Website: home-depot
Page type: payment
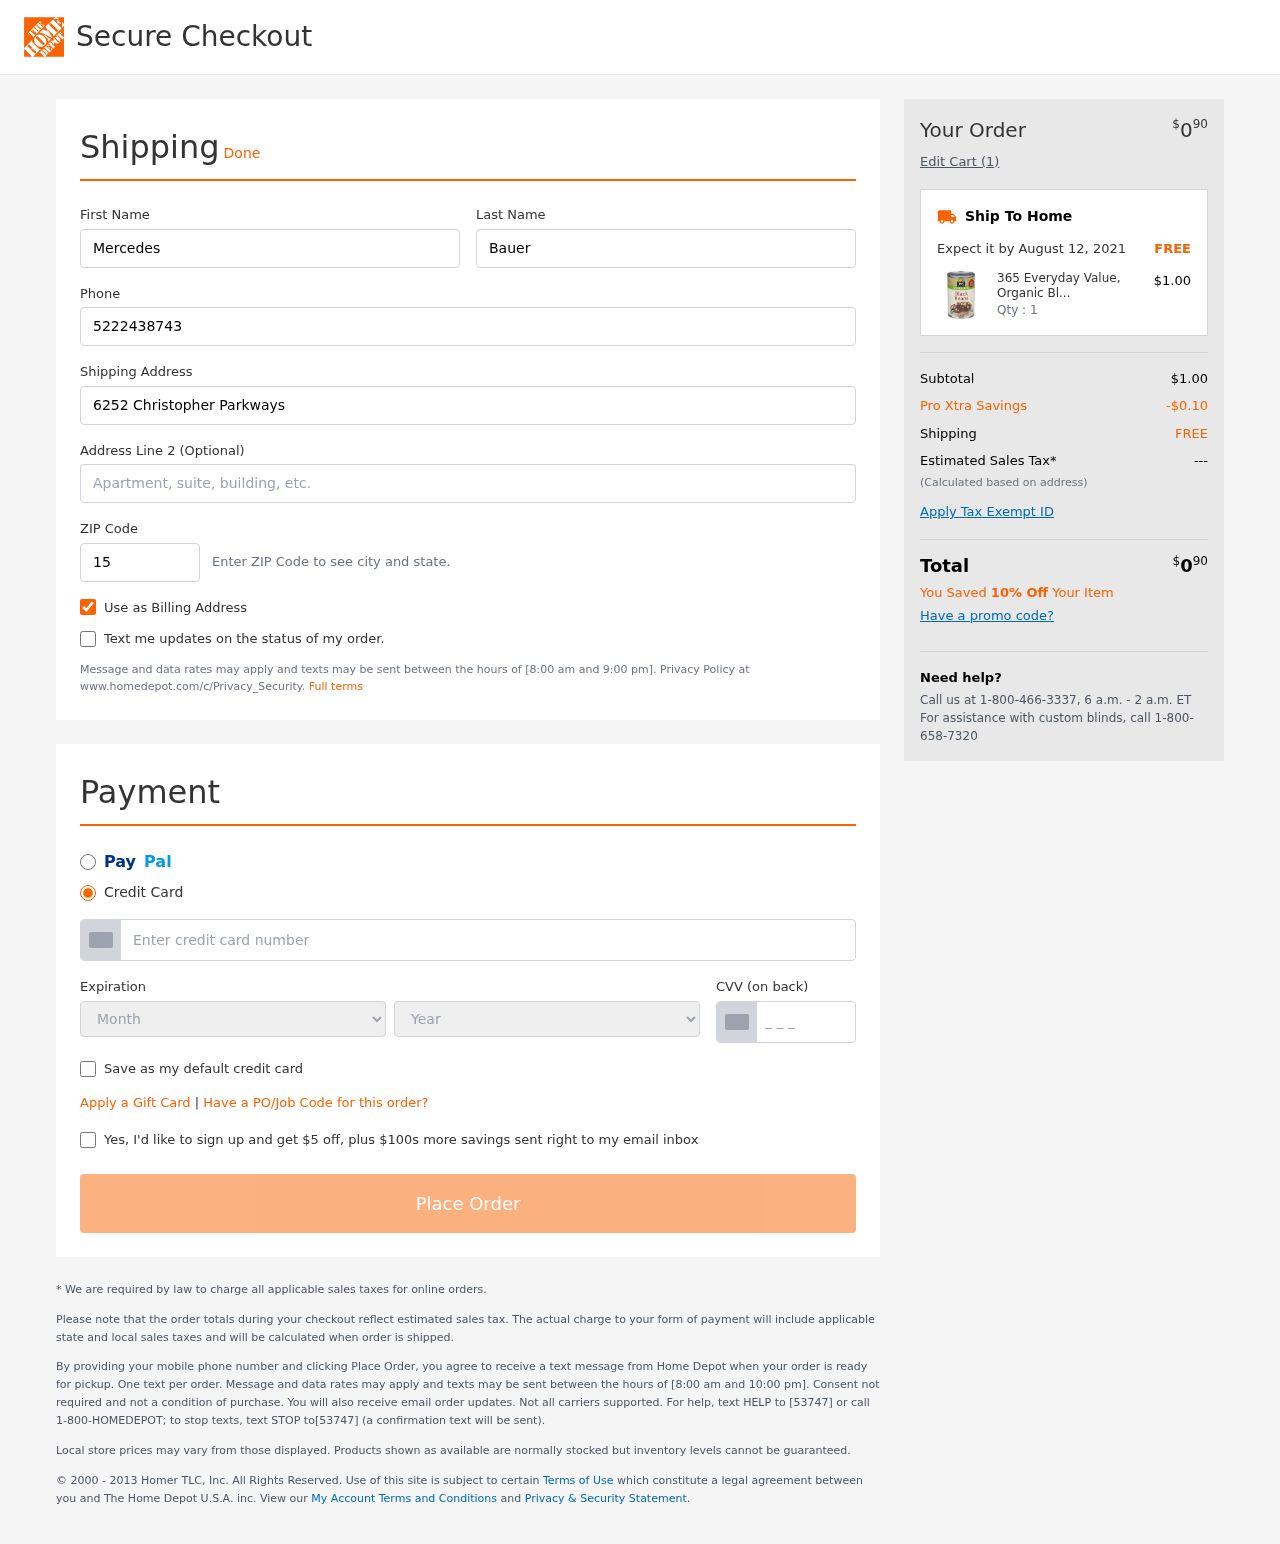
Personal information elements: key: PII_CARD_CVV
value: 289
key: PII_CARD_EXPIRY_MONTH
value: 11
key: PII_CARD_EXPIRY_YEAR
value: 28
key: PII_CARD_NUMBER
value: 4296 4289 2961 6934
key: PII_FIRSTNAME
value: Mercedes
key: PII_LASTNAME
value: Bauer
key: PII_PHONE
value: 5222438743
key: PII_POSTCODE
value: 15927
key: PII_STREET
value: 6252 Christopher Parkways
Product elements: key: PRODUCT1_NAME
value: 365 Everyday Value, Organic Black Beans, 15 oz
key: PRODUCT1_PRICE
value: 1
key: PRODUCT1_QUANTITY
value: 1
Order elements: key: ORDER_TOTAL
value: $090
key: ORDER_NUM_ITEMS
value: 1
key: ORDER_DELIVERY_DATE
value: August 12, 2021
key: ORDER_SUBTOTAL
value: $1.00
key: ORDER_DISCOUNT
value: -$0.10
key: ORDER_SHIPPING_COST
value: FREE